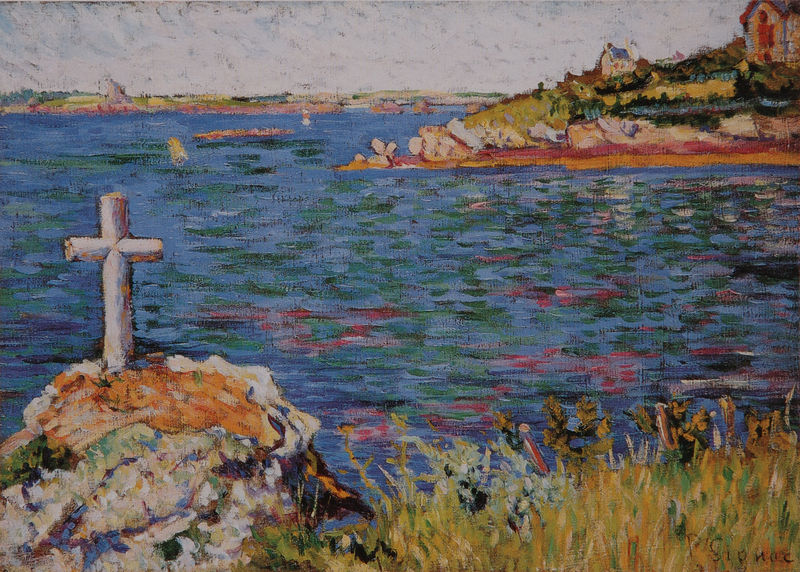
Titel: Saint-Briac. La croix des marins. Marée haute, Saint-Briac. Das Kreuz der Seefahrer. Flut
Künstler: Paul Signac
Standort: Memphis (Tennessee)
Institution: Dixon Gallery and Gardens
Schlagwörter: berg, blau, felsen, gemälde, himmel, meer, schatten, wasser, weiß, wolken, fluss, gelb, grün, impressionismus, landschaft, ocker, sand, see, stadt, ufer, bunt, frankreich, grau, hell, licht, orange, pastell, schwarz, vordergrund, gebäude, gras, haus, rose, rot, wiese, beige, expressionismus, malerei, stein, steine, tod, signatur, öl, ferne, gräser, halme, horizont, häuser, hügel, natur, schilf, spiegelung, vögel, einsam, hütte, kirche, pastos, insel, land, pflanzen, rosa, anhöhe, boot, rund, turm, farbig, küste, schiff, segel, segelboot, sommer, strand, welle, wellen, divisionismus, pointilismus, berge, farben, fels, hang, hitze, dorf, dunst, lila, violett, landschaftsmalerei, herbst, südfrankreich, van gogh, hafen, böschung, bretagne, querformat, unglück, wellengang, wogen, duktus, monet, reflexe, manet, pastellfarben, spiegeln, impressionisten, grass, striche, bucht, kräuseln, impression, momentaufnahme, klippe, kirchen, punkte, pink, hitler, penis, kreuz, strich, tupfen, friedhof, pinsel, pinselduktus, pinselstrich, landzunge, grab, expressiv, hmmel, kapelle, flimmern, seurat, signac, grashalm, reflex, farbtupfer, stumpf, dekorativ, matisse, hasu, moss, chagall, lichtspiegelung, mittelmeer, pointillismus, paul signac, postimpressionismus, pastel, halbinsel, air, balkenkreuz, betagne, boie, boje, crab, frabe, friedlich, gefühl, gipfelkreuz, goldener schnitt, horizint, immpressionismus, kraeseln, kreun, kreut, kriche, leichtes wasser, pionillismus, pixel, pointissmus, pöhricht, röhricht, sicherer boden, wallungen, warme luft, weites meer, kruez, paul, auqarell, steinkreuz, hitler?, küsste, strand+, sionox, sionac